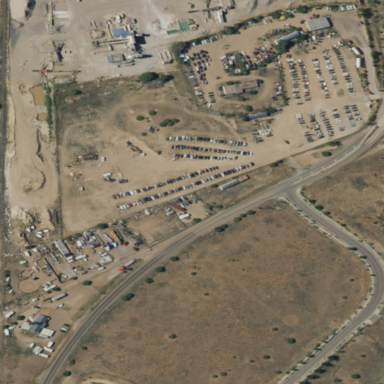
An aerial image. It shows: Industrial area designated as scrap yard.